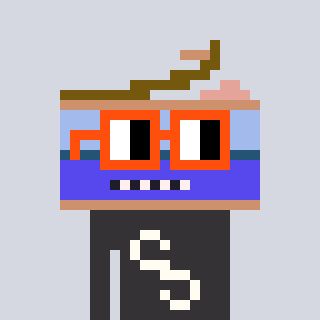
a pixel art character with square orange glasses, a canned ham-shaped head and a grayscale-colored body on a cool background